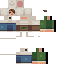
A male human skin with medium skin, wearing brown long hair dressed in a blue hoodie and blue pants, featuring a closed mouth.